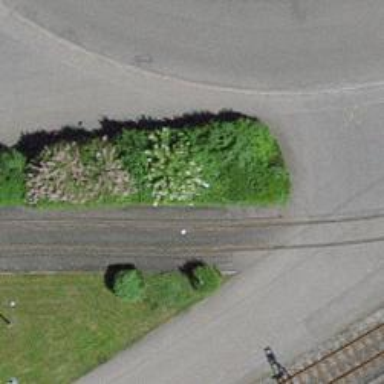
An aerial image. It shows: Disused railway spur line.